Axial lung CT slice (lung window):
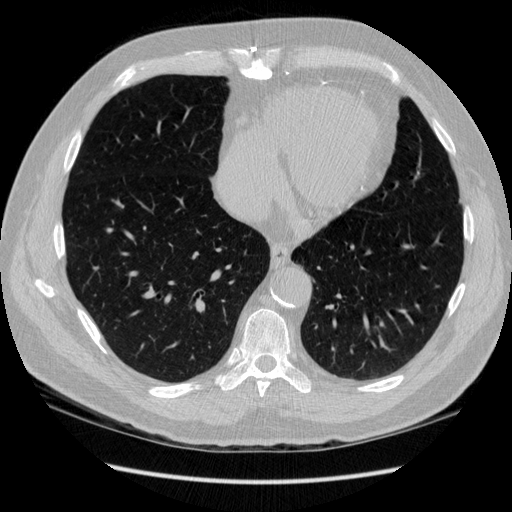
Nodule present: no